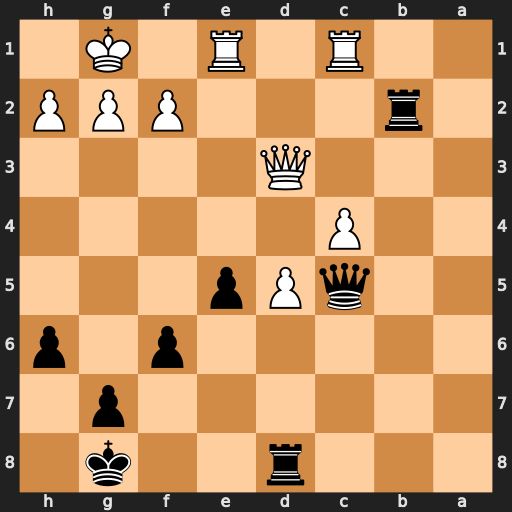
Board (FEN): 3r2k1/6p1/5p1p/2qPp3/2P5/3Q4/1r3PPP/2R1R1K1
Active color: b
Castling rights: -
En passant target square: -
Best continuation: Qxf2+ Kh1 Qxg2#